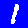
Digit: 1